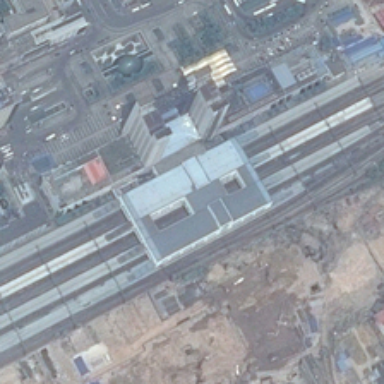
Many buildings and bareland are in two sides of a railway station .